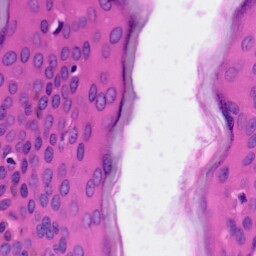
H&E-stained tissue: Skin